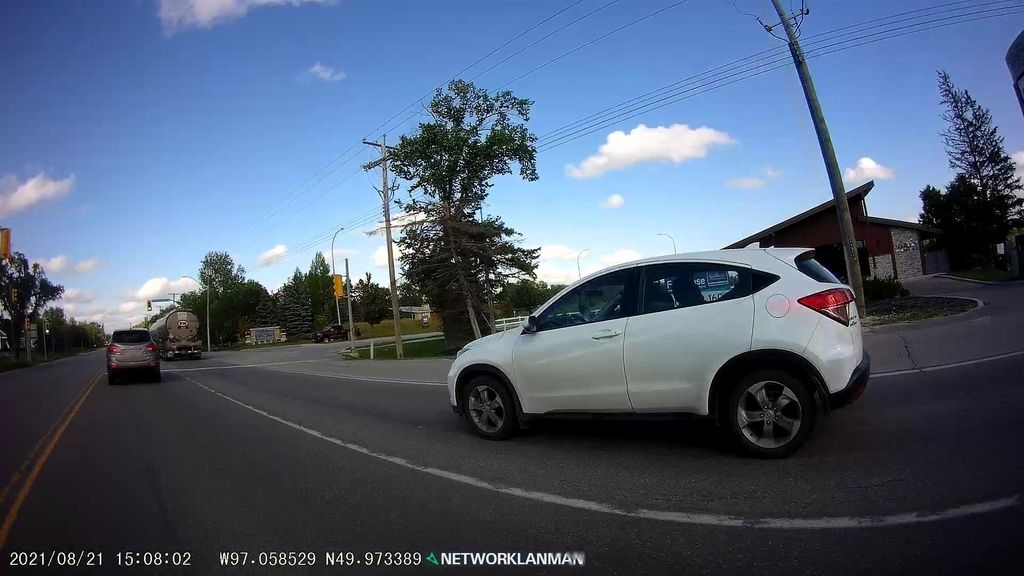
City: winnipeg